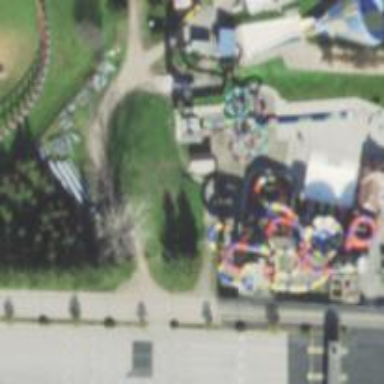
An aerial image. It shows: Water slide attraction.